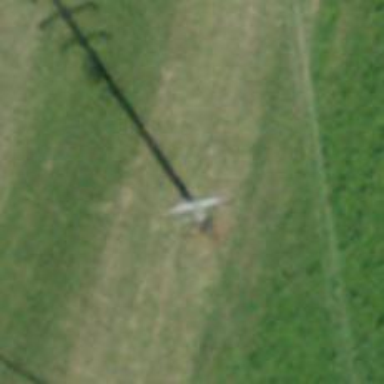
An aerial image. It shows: Power pole.